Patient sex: F
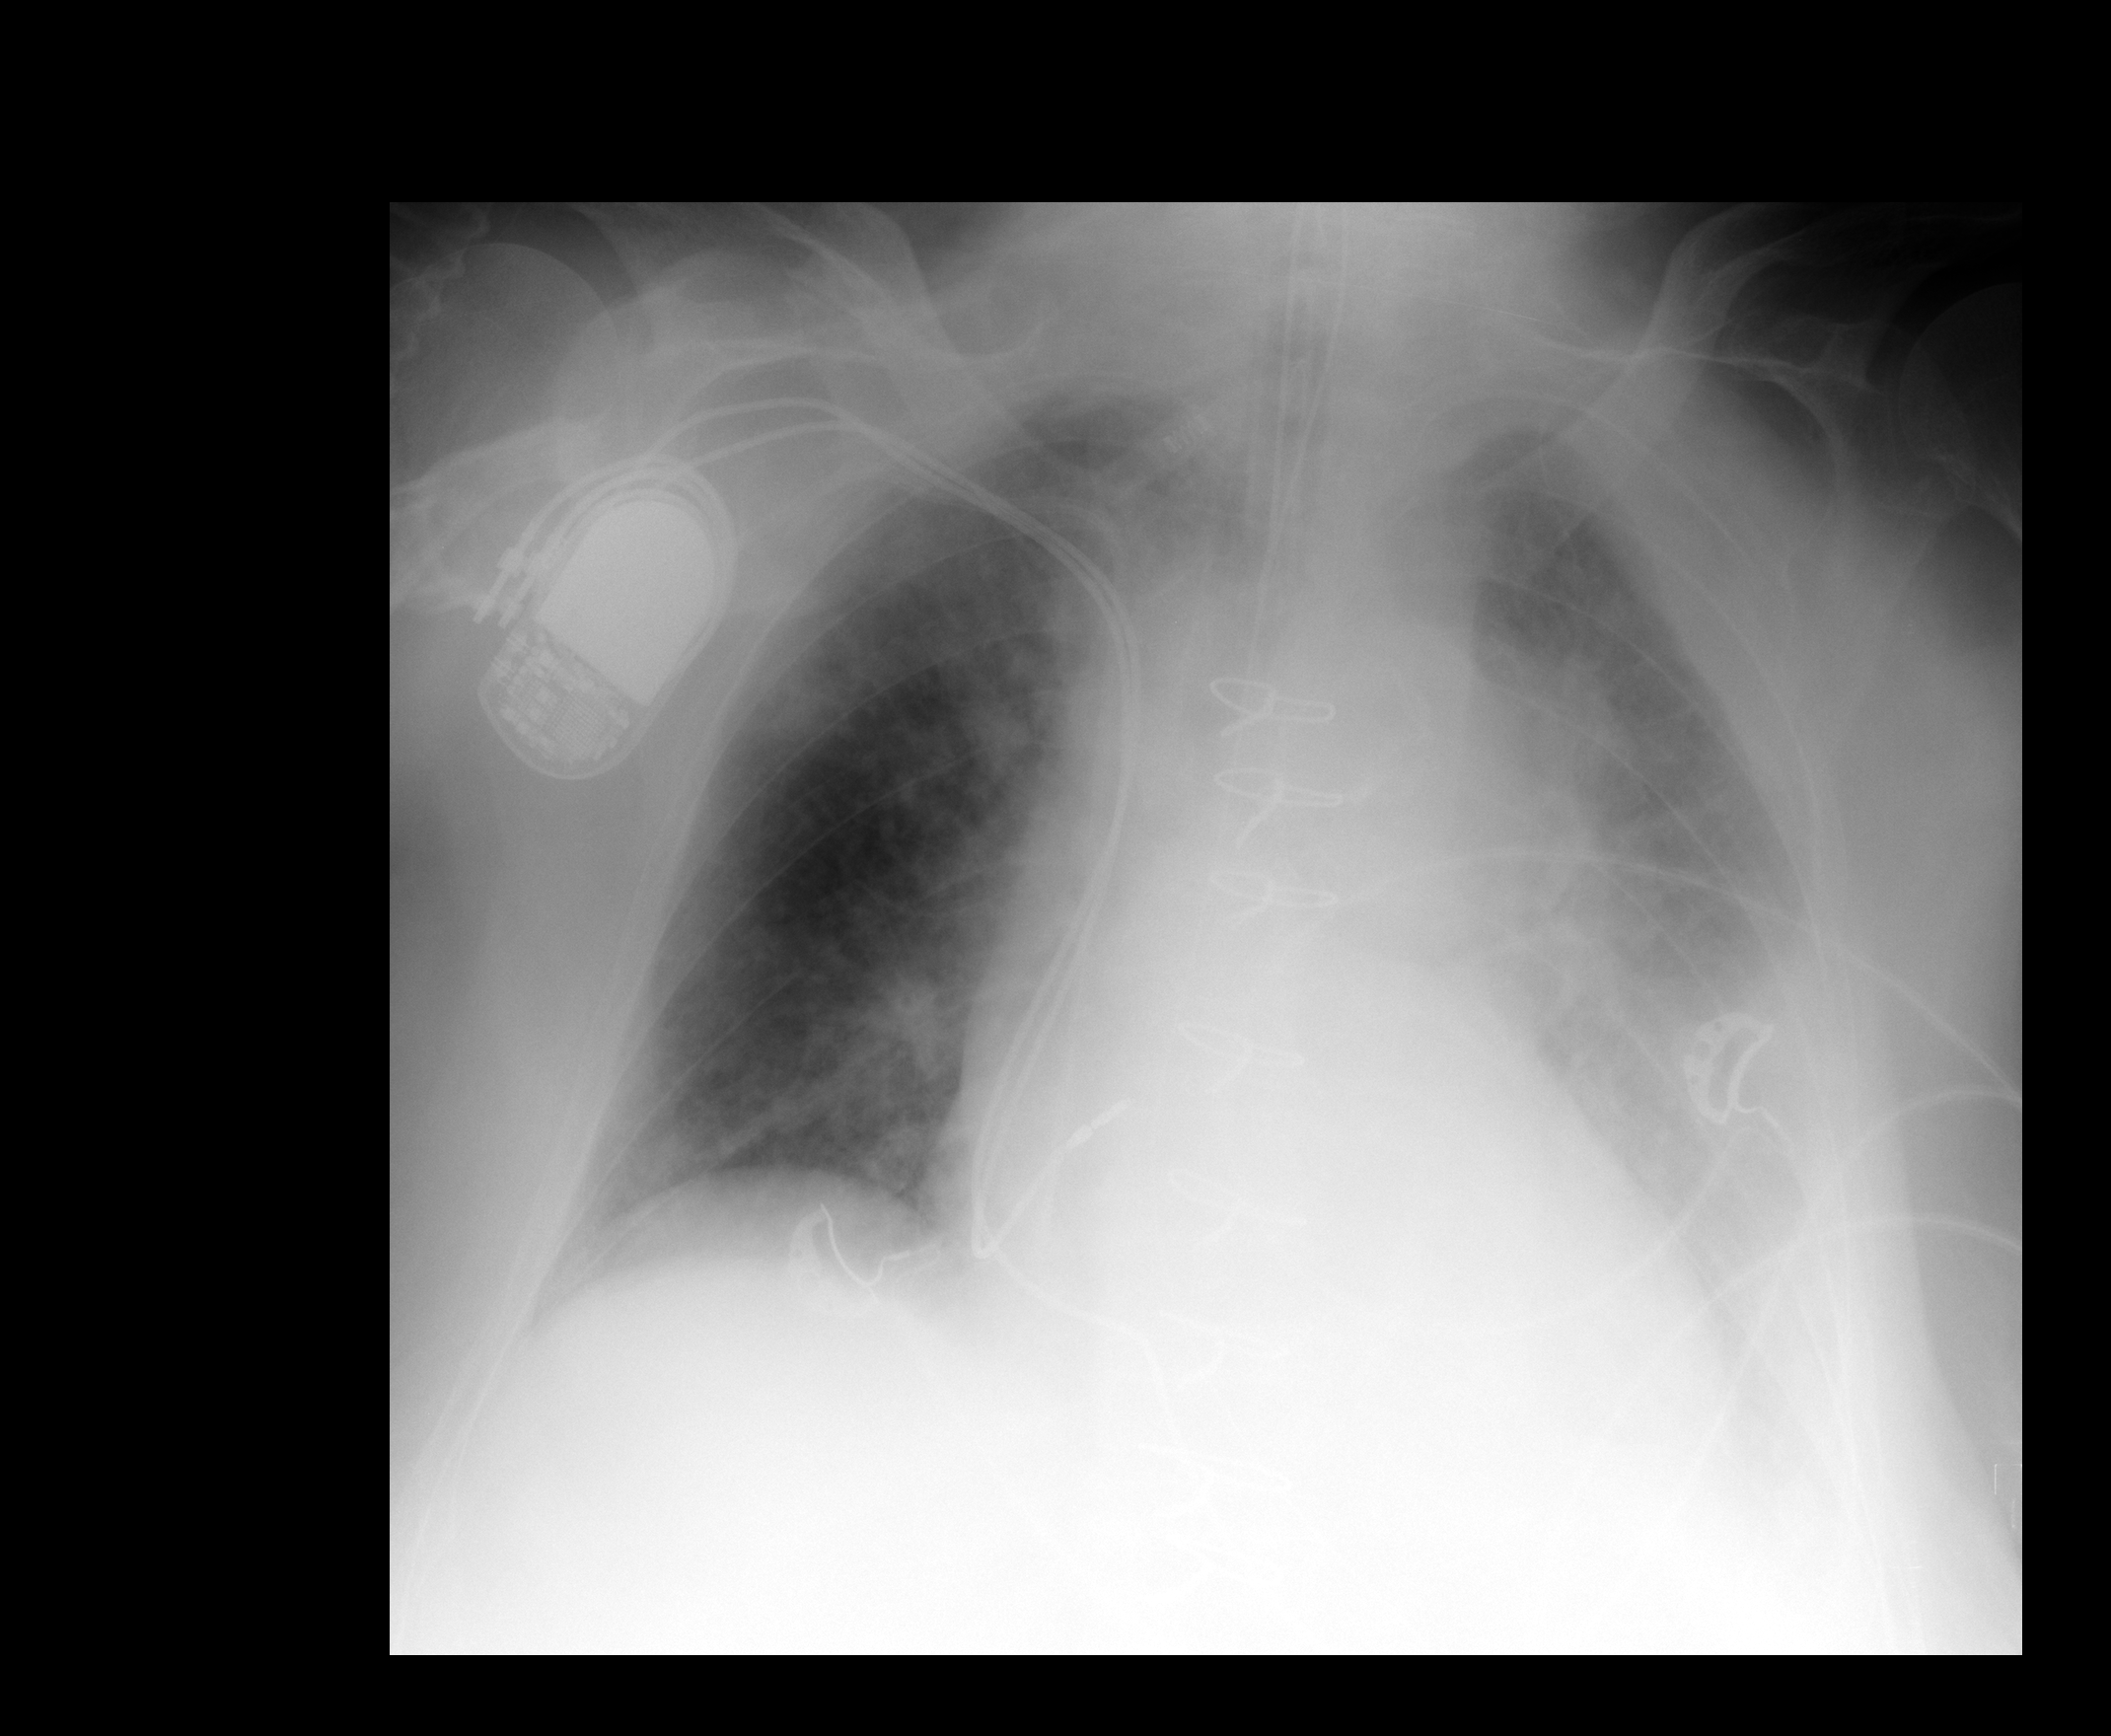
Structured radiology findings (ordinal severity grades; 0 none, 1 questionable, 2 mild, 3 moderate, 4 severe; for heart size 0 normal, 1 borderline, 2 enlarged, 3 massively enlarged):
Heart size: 2
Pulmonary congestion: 2
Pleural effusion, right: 1
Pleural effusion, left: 3
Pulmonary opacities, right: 2
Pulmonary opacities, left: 2
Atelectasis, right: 2
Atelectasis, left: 3